Question: I have made a Spark Standalone Cluster with two virtual machines.
In the 1st VM (8 cores, 64 GB Memory), I started the master manually using the command
'bin/spark-class org.apache.spark.deploy.master.Master'.
In the 2nd VM (8 cores, 64 GB Memory), I started the slave manually using
'bin/spark-class org.apache.spark.deploy.worker.Worker spark://<hostname of master>:7077'.
Then in the 1st VM, I also started the slave using the above slave command. It can be seen in the below pic that both the workers & master are started & ALIVE.
But when I run my Spark applications only the worker in 2nd VM is run ( 'worker-20160613102937-10.0.37.150-47668' ). The worker of 1st VM ( 'worker-20160613103042-10.0.37.142-52601' ) doesn't run. See the below pic

I want both the workers should be used in my Spark applications. How can this be done?
: See this pic of Executor summary where the Executors corresponding to worker in VM 1st are failed.
<URL>
When I click on any 'stdout' or 'stderr', it shows the error of 'invalid log directory'. See the below pic
<URL>
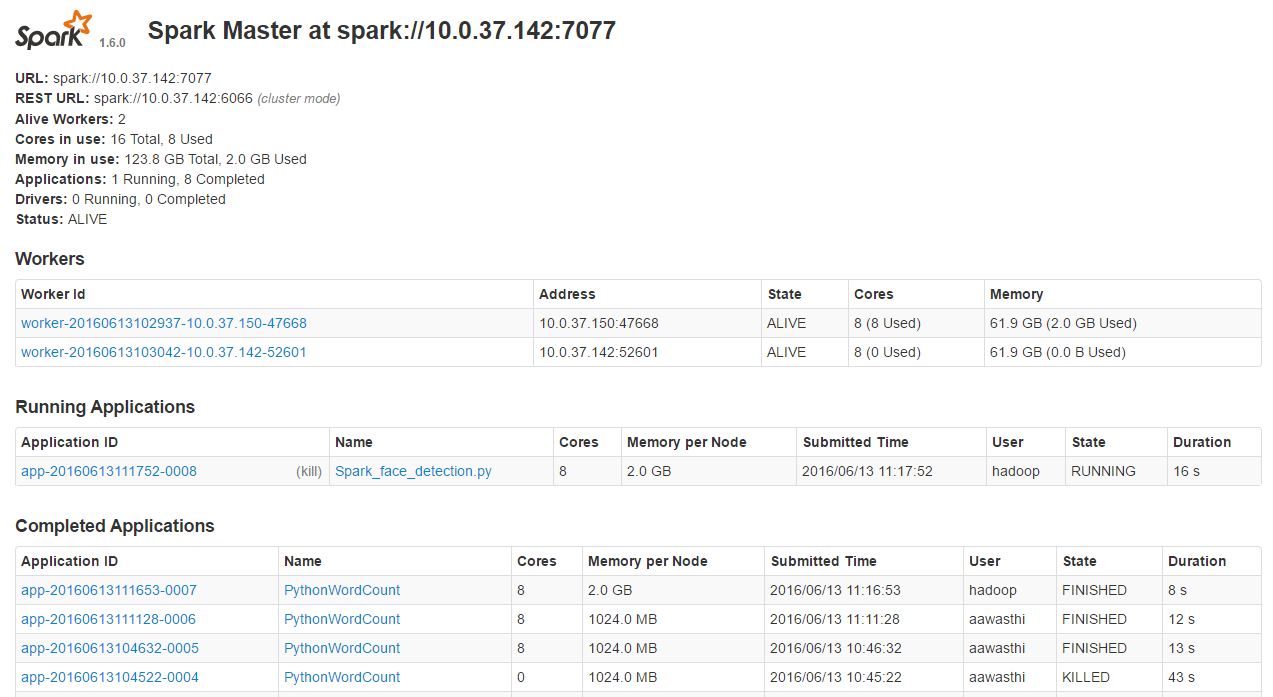
Answer: The error is resolved. Spark was not able to create the log directory on the 1st VM. The user from which I was submitting the Spark job didn't have the permission to create a file on the path '/usr/local/spark'. Just changing the read/write permissions of the directory ('chmod -R 777 /usr/local/spark') did the trick.